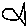
Label: fish